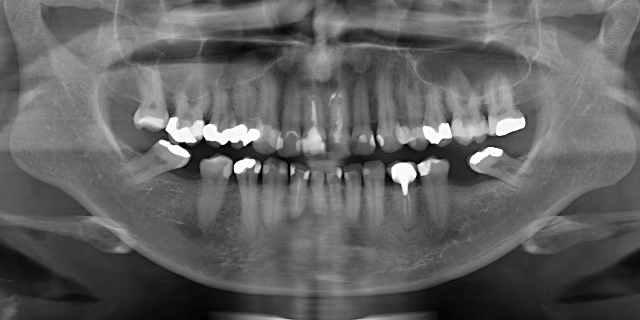
adult